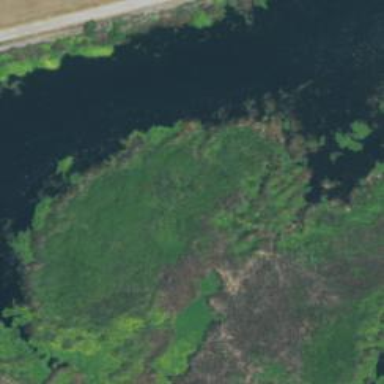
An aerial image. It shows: Marshy wetland area.